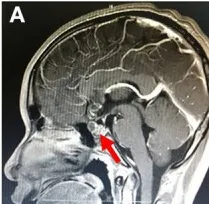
Brain magnetic resonance imaging (MRI) and computed tomography (CT) image after patient admission. (A) Sagittal enhanced MRI of pituitary showed enlarged sella turcica with a mass of about 1.2 cm x 1.6 cm x 1.4 cm in it, pituitary stalk extension to the right side and optic chiasm compression pituitary (January 25, 2019).
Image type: radiology (mri)